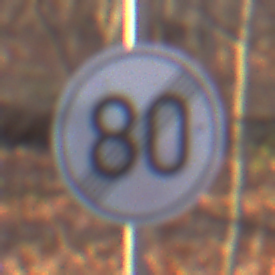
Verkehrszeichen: EndeGeschwindigkeit80
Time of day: SunriseSunset
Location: Outdoor (Nature)
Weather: Clear
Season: Autumn
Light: Natural